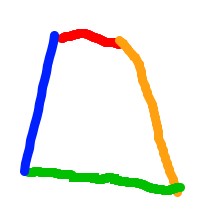
Shape: trapezoid